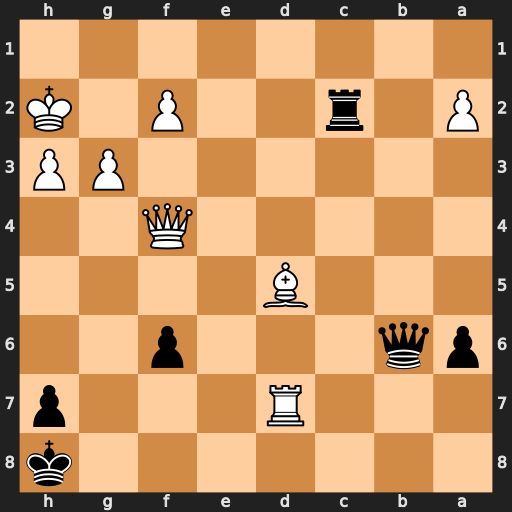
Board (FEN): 7k/3R3p/pq3p2/3B4/5Q2/6PP/P1r2P1K/8
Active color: b
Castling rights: -
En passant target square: -
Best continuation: Rxf2+ Qxf2 Qxf2+